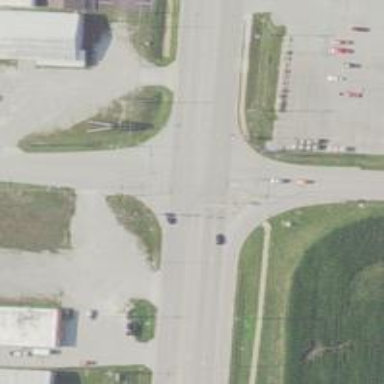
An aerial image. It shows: Tertiary road with asphalt surface.